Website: ulta-beauty
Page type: customer-info-address
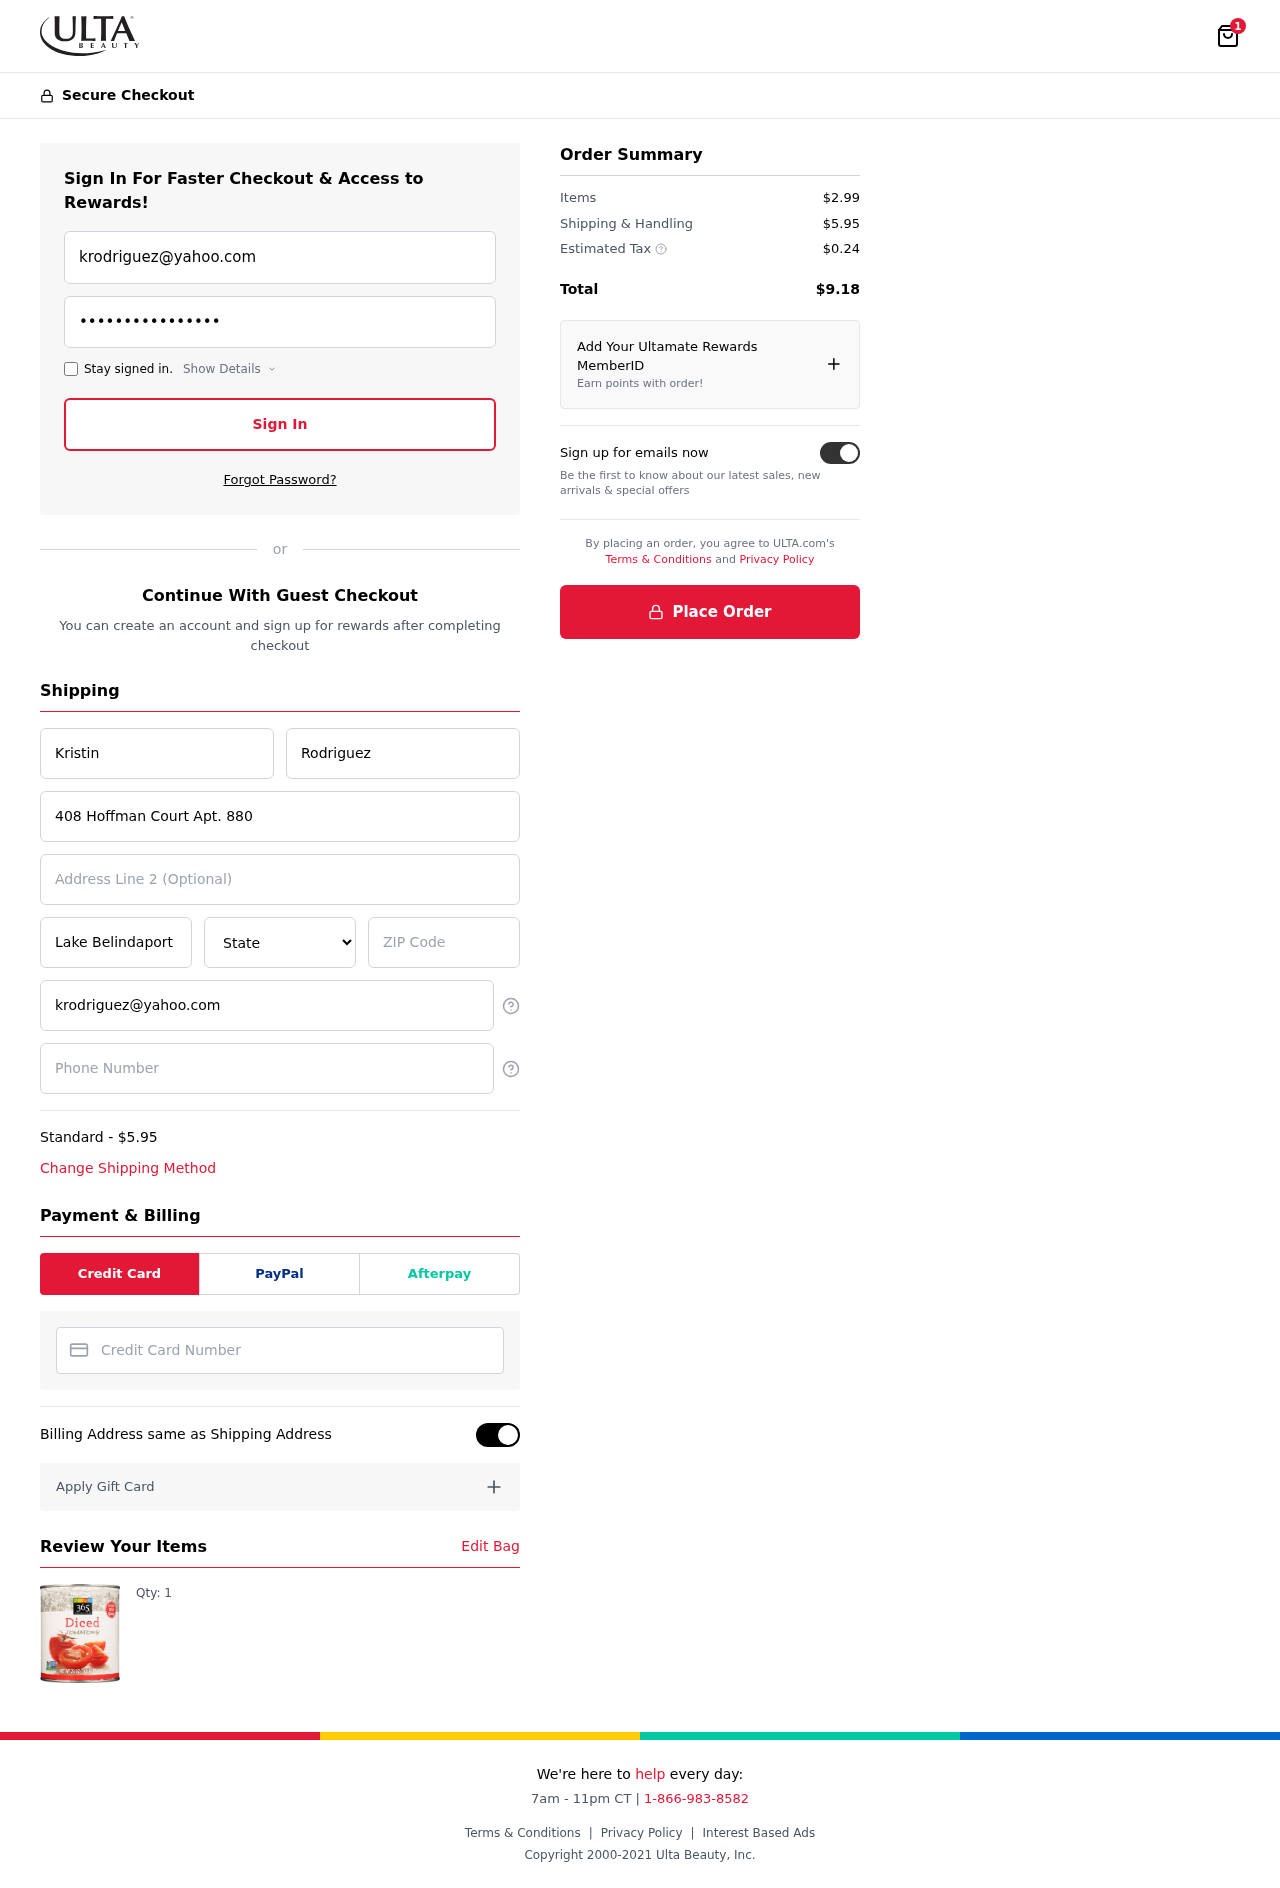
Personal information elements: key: PII_CARD_NUMBER
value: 4392 0624 4446 5312
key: PII_CITY
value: Lake Belindaport
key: PII_EMAIL
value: krodriguez@yahoo.com
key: PII_FIRSTNAME
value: Kristin
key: PII_LASTNAME
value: Rodriguez
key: PII_PHONE
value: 3646473406
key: PII_POSTCODE
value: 83231
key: PII_STATE
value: Montana
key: PII_STREET
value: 408 Hoffman Court Apt. 880
Product elements: key: PRODUCT1_QUANTITY
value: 1
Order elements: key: ORDER_NUM_ITEMS
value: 1
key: ORDER_SHIPPING_COST
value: $5.95
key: ORDER_ITEMS_TOTAL
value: $2.99
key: ORDER_SHIPPING_COST2
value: $5.95
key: ORDER_TAX
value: $0.24
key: ORDER_TOTAL
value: $9.18